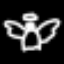
Label: angel